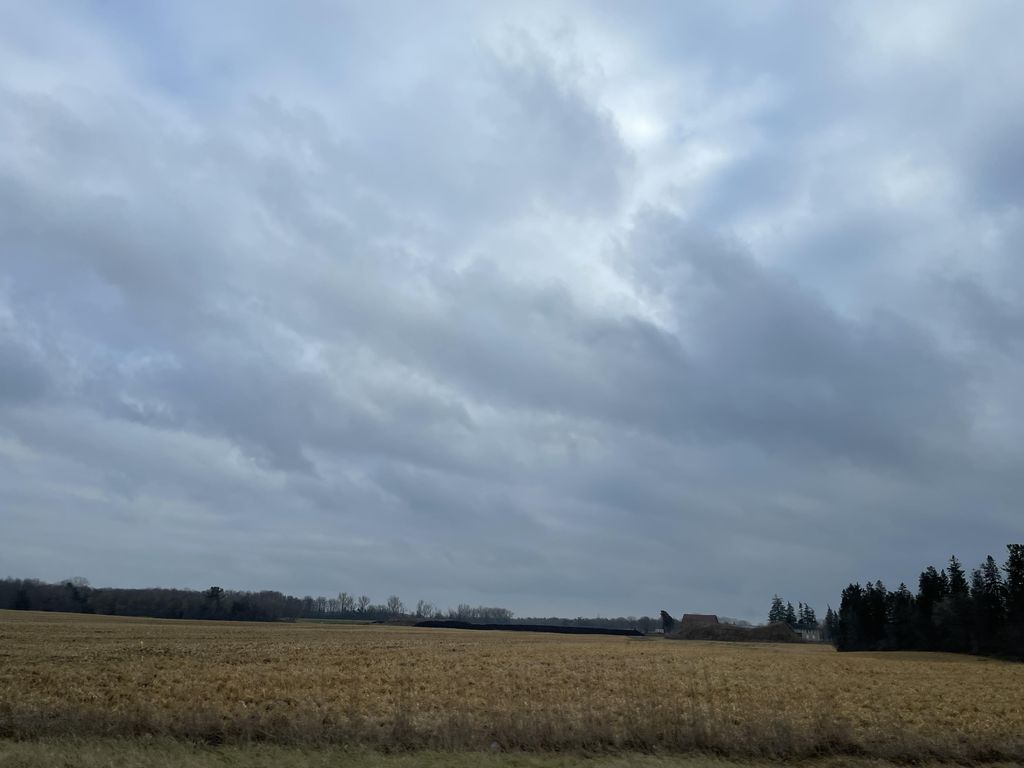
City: kitchener-waterloo